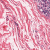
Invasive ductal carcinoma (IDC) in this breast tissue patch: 0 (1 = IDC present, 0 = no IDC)